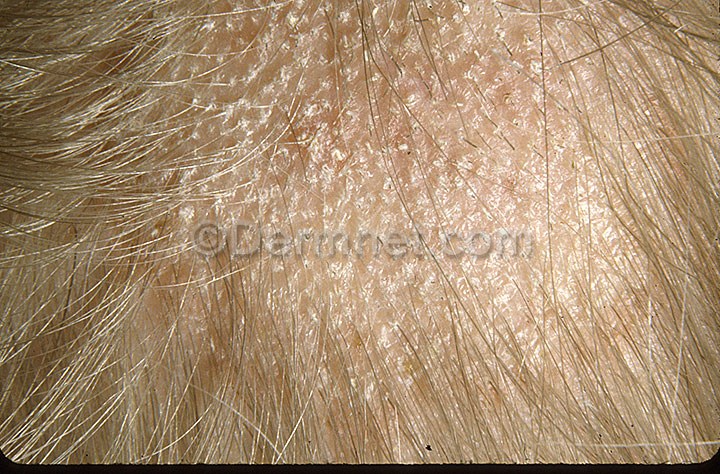
Disease: Tinea Ringworm Candidiasis and other Fungal Infections